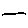
Label: line